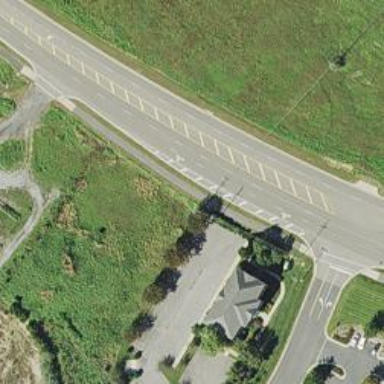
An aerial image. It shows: Tertiary road with asphalt surface.